Here is the wavelet time-frequency representation (scalogram) of a rolling-element bearing's vibration measurement. Diagnose the bearing from this image, choosing from: normal, inner_race, outer_race, ball.
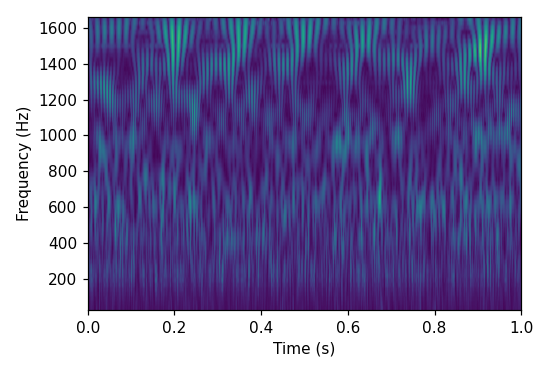
Answer: outer_race